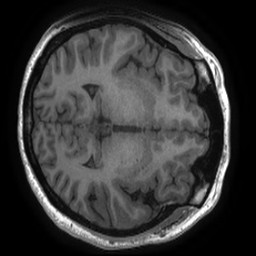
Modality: T1w
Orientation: axial